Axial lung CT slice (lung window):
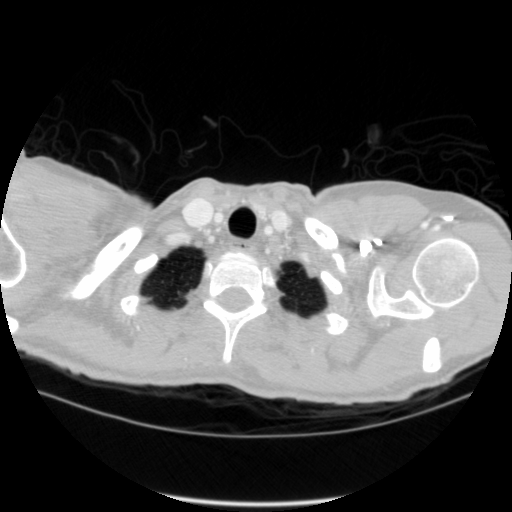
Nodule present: no